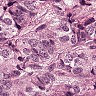
Metastatic tissue present: yes